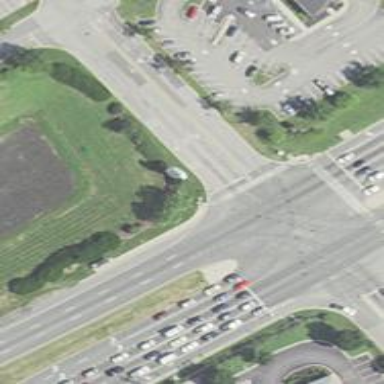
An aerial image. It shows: Zebra crossing on the road.